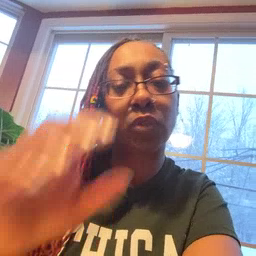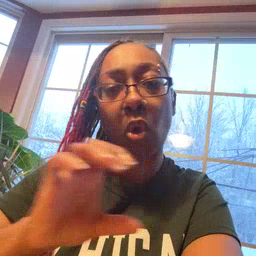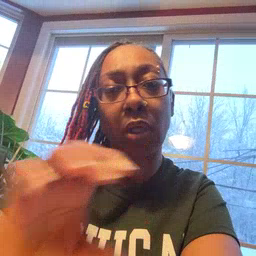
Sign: chocolate